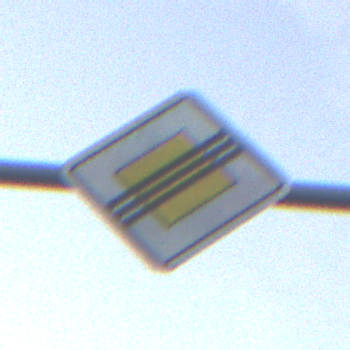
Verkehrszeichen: EndeVorfahrtsstrasse
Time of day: SunriseSunset
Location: Outdoor (Nature)
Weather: PartlyCloudy
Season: NotSpecified
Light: Natural